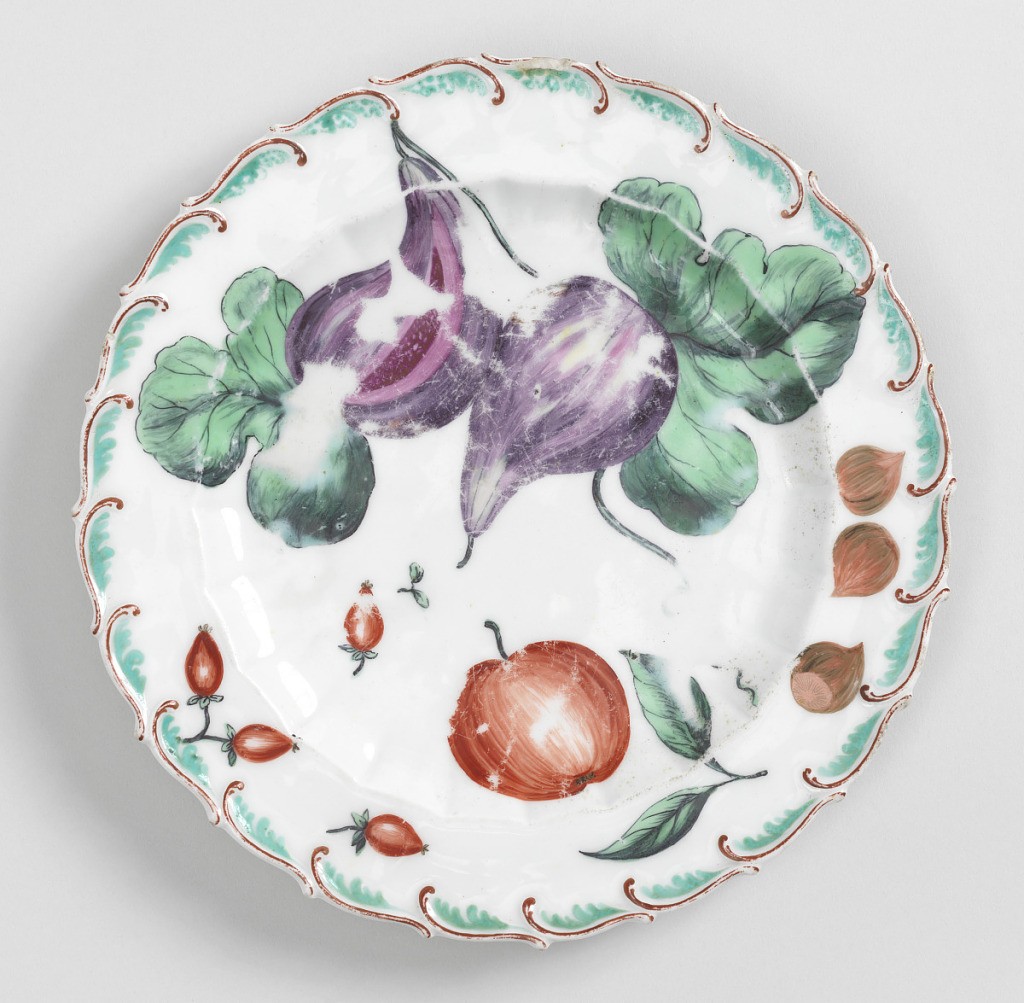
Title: "Hans Sloane" Botanical Plate (One of Twelve)
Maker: Chelsea Porcelain Manufactory, English, 1745 – 1784
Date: ca. 1757–1769
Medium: soft paste porcelain, vitreous enamel
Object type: plate
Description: Flat marly springing from scalloped inner rim. Raised, feathered edge, painted brown and green. In center, large and small cucumber and an apple. On marly, three rose hips, a purple long radish, currents and small red berries.